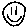
Label: smiley face